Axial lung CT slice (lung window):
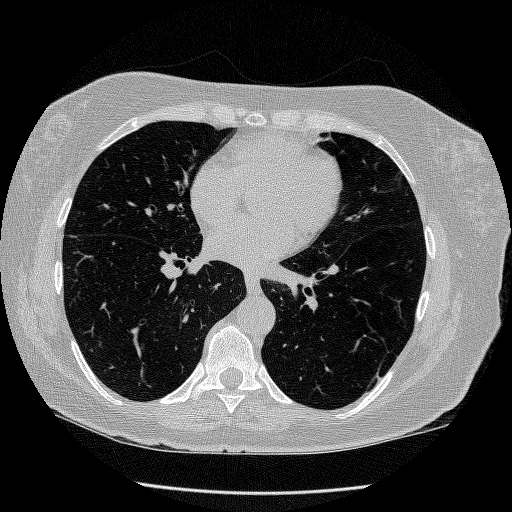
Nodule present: no